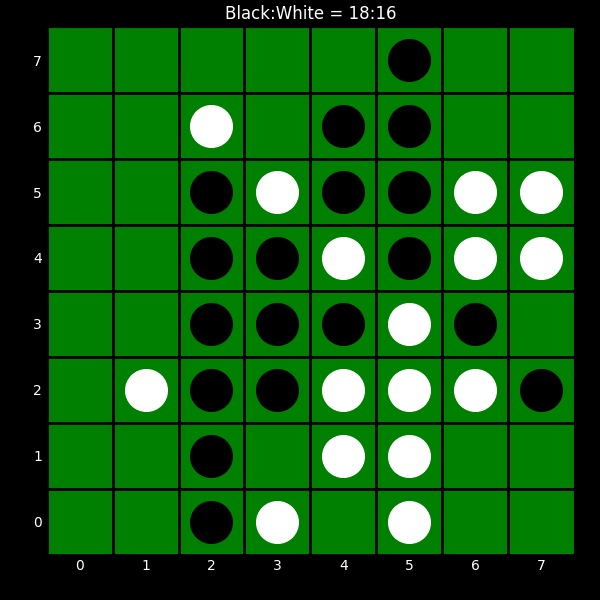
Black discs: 18
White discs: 16